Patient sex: F
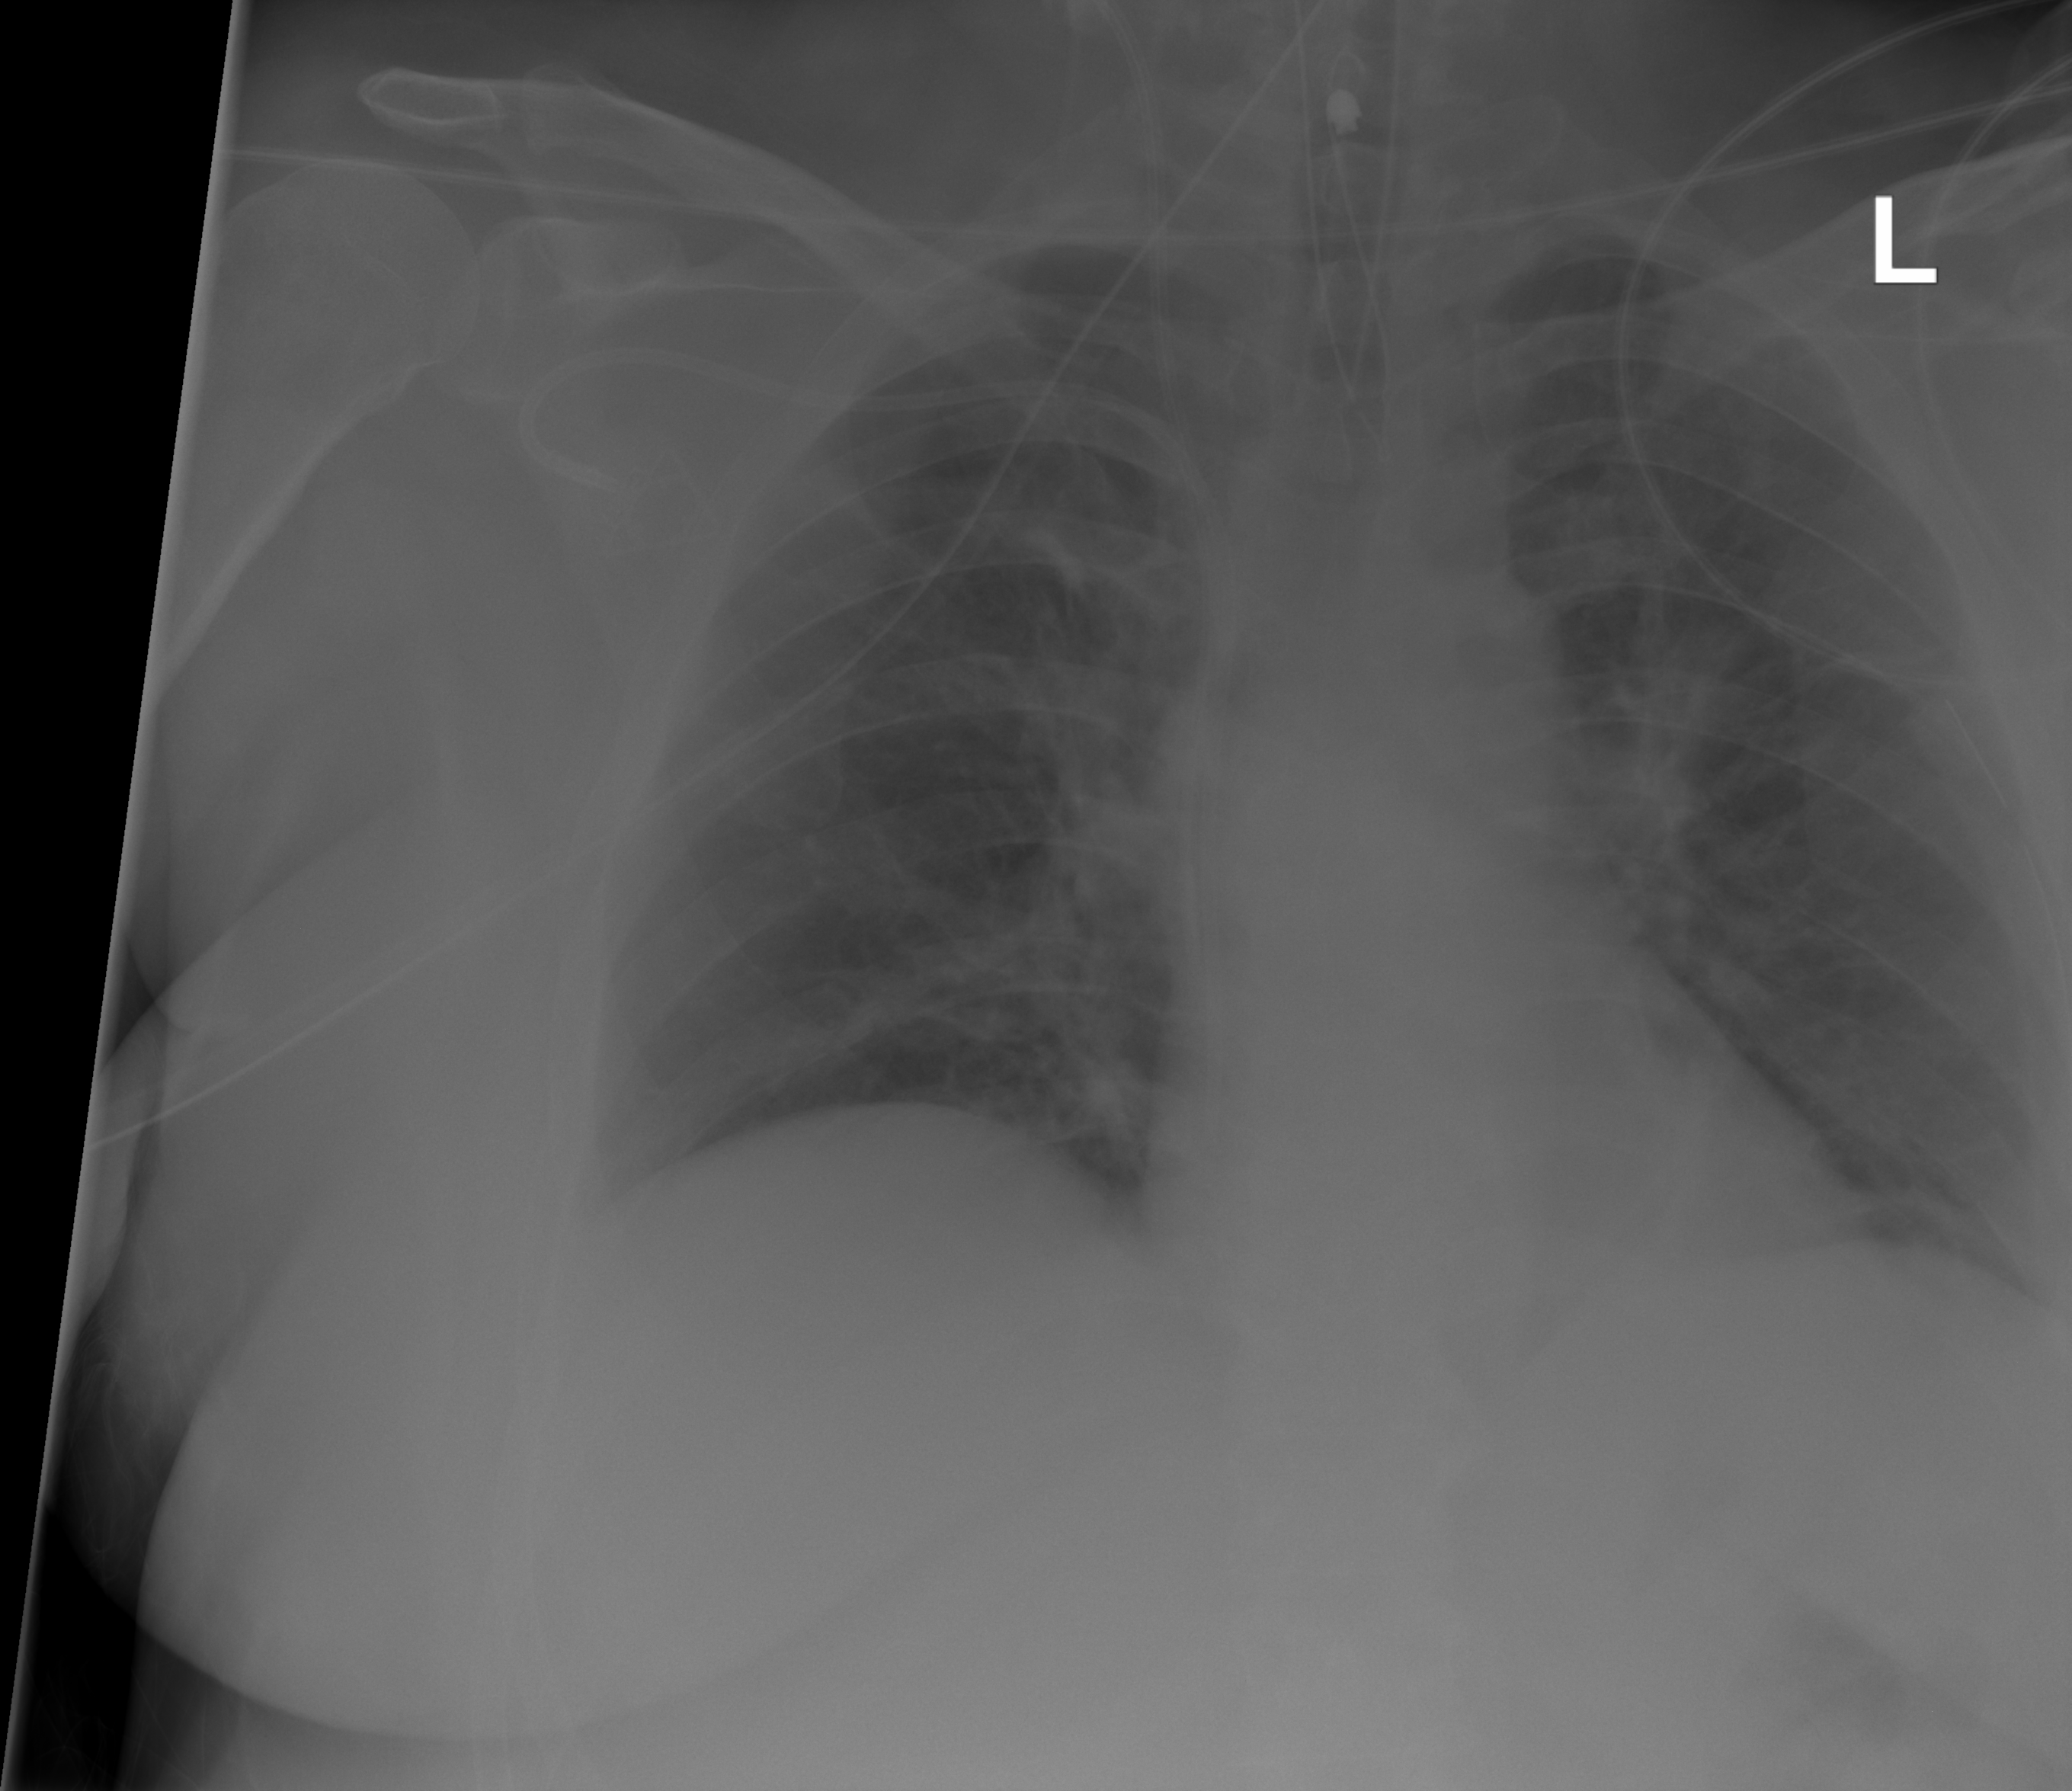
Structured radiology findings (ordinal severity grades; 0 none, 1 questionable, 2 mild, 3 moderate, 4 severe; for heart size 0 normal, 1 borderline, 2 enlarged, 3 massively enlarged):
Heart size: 0
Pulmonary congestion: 0
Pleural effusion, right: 0
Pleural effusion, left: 0
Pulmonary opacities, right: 0
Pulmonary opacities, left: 0
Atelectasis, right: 2
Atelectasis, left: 0